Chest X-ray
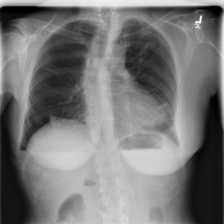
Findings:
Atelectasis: negative
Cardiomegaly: negative
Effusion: negative
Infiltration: negative
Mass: negative
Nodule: negative
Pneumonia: negative
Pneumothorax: negative
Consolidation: negative
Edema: negative
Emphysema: negative
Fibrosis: negative
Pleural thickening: negative
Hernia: negative